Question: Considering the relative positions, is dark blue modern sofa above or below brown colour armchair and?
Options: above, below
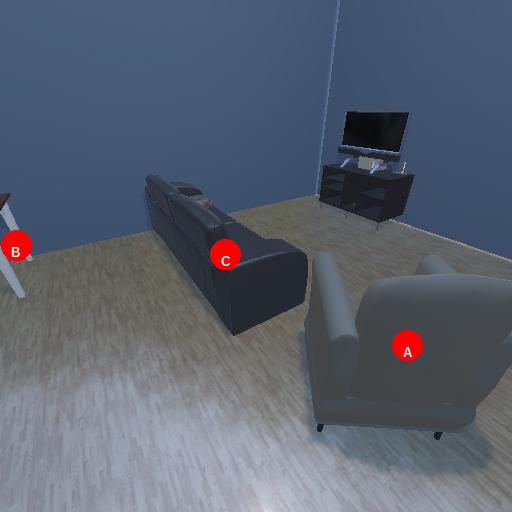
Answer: above